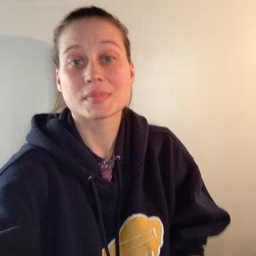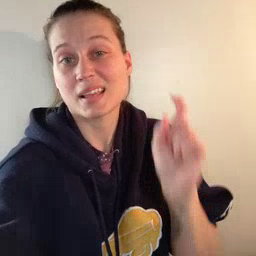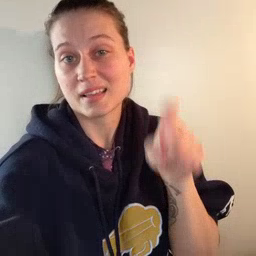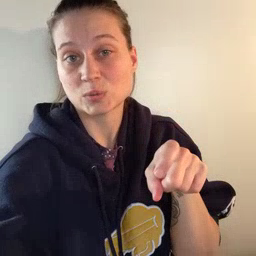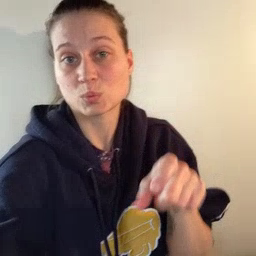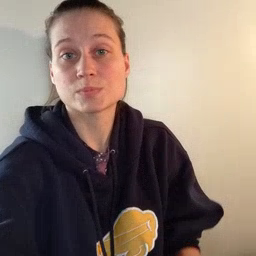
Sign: haveto